Question: I'm trying to create a collapsible side panel similar to the one in Qt Designer (See attached screenshot). They appear to be QListViews placed in some sort of collapsible widget.

I googled for "Qt collapsible panel" and it seems that there is no standard component for this, or at least not under that name. So, does anyone know whether any standard Qt component has the same behavior? If not, can anyone suggests how I can go about building it?
Thanks.
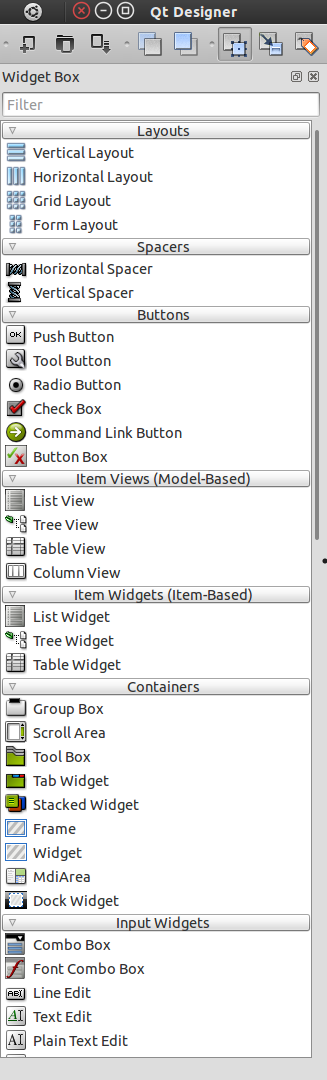
Answer: I decided to follow the general approach laid out in the link provided by Joey.
Specifically, I created a widget for each collapsible list. This widget consists of a QPushButton at the top and a QListView at the bottom.
Then, I wired the button clicked signal to a handler to toggle the geometry of the QListView between having height of 0 when it is hidden and its original height when it reappears.
I find that this approach is much simpler compared to customizing the paint event as suggested by Claudio. Furthermore, I can use QAnimationProperty to animate the change in geometry to make the list appear to "slide" in and out of view.
But anyway thanks for the replies!